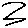
Label: zigzag